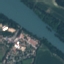
Land use / land cover class: River